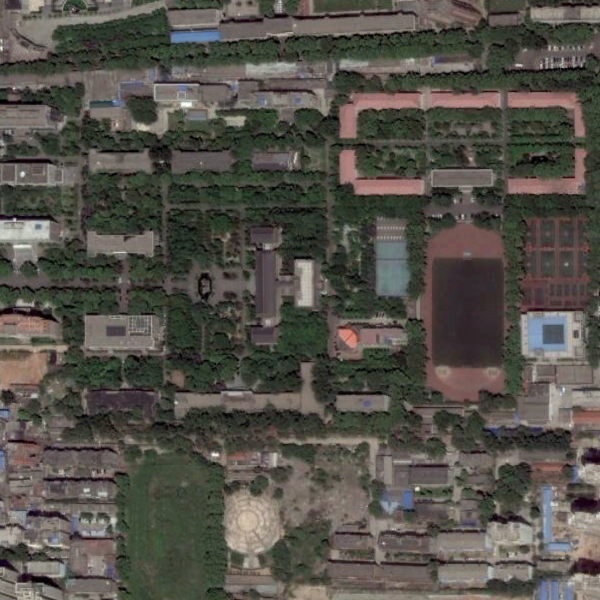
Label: School